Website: macys
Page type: cart
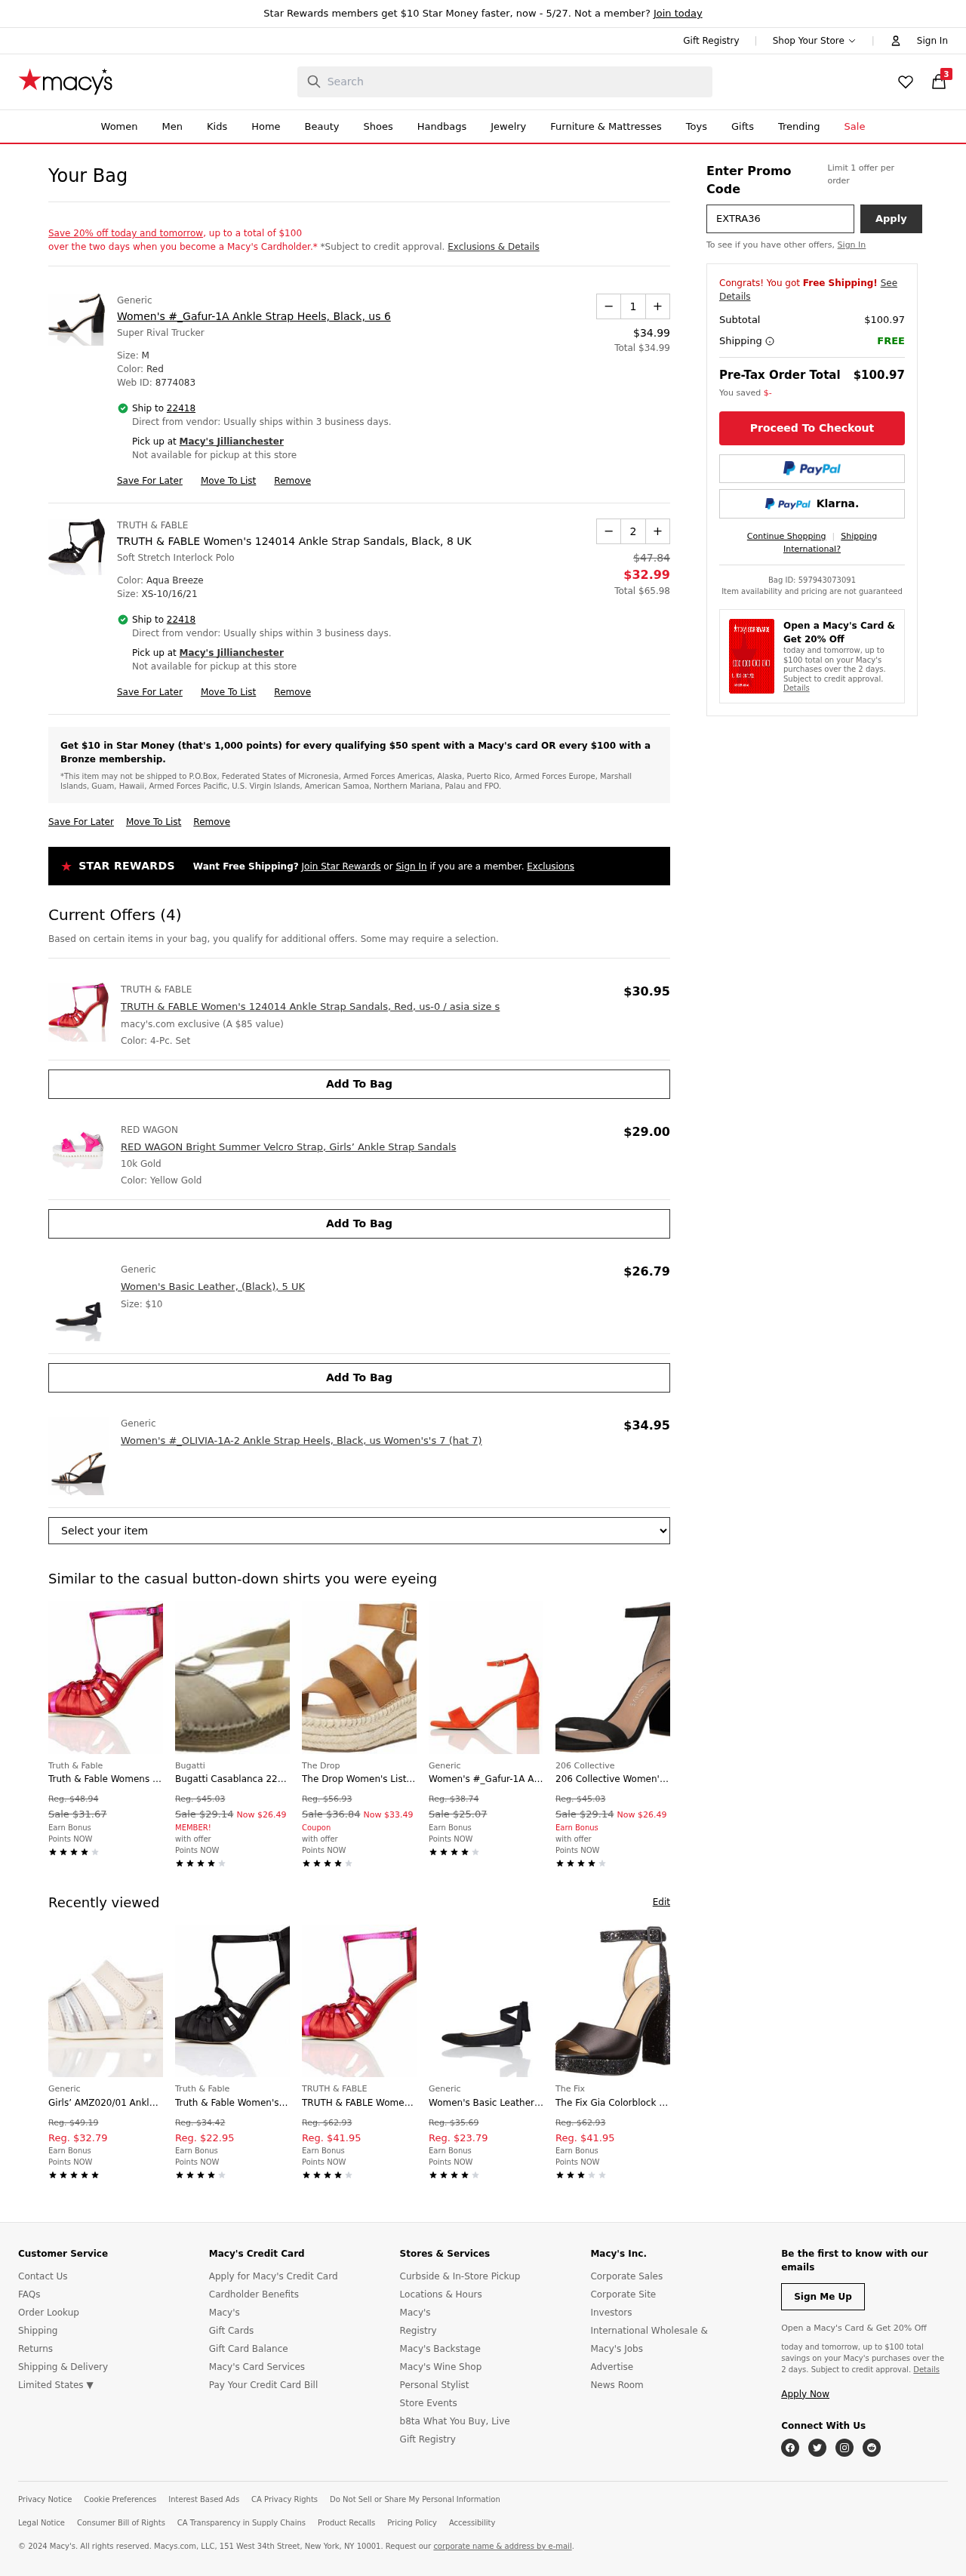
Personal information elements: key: PII_CITY
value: Jillianchester
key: PII_POSTCODE
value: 22418
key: PII_PROMO_CODE
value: EXTRA36
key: PII_POSTCODE2
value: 22418
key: PII_CITY2
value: Jillianchester
Product elements: key: PRODUCT1_BRAND
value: Generic
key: PRODUCT1_NAME
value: Women's #_Gafur-1A Ankle Strap Heels, Black, us 6
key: PRODUCT1_PRICE
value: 34.99
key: PRODUCT1_QUANTITY
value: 1
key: PRODUCT2_BRAND
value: TRUTH & FABLE
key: PRODUCT2_NAME
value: TRUTH & FABLE Women's 124014 Ankle Strap Sandals, Black, 8 UK
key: PRODUCT2_PRICE
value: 32.99
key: PRODUCT2_QUANTITY
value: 2
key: PRODUCT3_BRAND
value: TRUTH & FABLE
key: PRODUCT3_NAME
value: TRUTH & FABLE Women's 124014 Ankle Strap Sandals, Red, us-0 / asia size s
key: PRODUCT3_PRICE
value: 30.95
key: PRODUCT4_BRAND
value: RED WAGON
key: PRODUCT4_NAME
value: RED WAGON Bright Summer Velcro Strap, Girls’ Ankle Strap Sandals
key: PRODUCT4_PRICE
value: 29
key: PRODUCT5_BRAND
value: Generic
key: PRODUCT5_NAME
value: Women's Basic Leather, (Black), 5 UK
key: PRODUCT5_PRICE
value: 26.79
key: PRODUCT6_BRAND
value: Generic
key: PRODUCT6_NAME
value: Women's #_OLIVIA-1A-2 Ankle Strap Heels, Black, us Women's's 7 (hat 7)
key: PRODUCT6_PRICE
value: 34.95
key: PRODUCT1_TOTAL
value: Total $34.99
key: PRODUCT2_ORIGINAL_PRICE
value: $47.84
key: PRODUCT2_TOTAL
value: Total $65.98
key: PRODUCT7_BRAND
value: Truth & Fable
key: PRODUCT7_NAME
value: Truth & Fable Womens 124014 Ankle Strap Sandals
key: PRODUCT7_ORIGINAL_PRICE
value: Reg. $48.94
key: PRODUCT7_SALE_PRICE
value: Sale $31.67
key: PRODUCT8_BRAND
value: Bugatti
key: PRODUCT8_NAME
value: Bugatti Casablanca 2217914, Women’s Ankle Strap Sandals
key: PRODUCT8_ORIGINAL_PRICE
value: Reg. $45.03
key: PRODUCT8_SALE_PRICE
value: Sale $29.14
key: PRODUCT8_PRICE
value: Now $26.49
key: PRODUCT9_BRAND
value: The Drop
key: PRODUCT9_NAME
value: The Drop Women's Listilla Espadrille Flatform Ankle Strap Sandal, Microsuede Cognac, 6.5
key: PRODUCT9_ORIGINAL_PRICE
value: Reg. $56.93
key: PRODUCT9_SALE_PRICE
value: Sale $36.84
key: PRODUCT9_PRICE
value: Now $33.49
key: PRODUCT10_BRAND
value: Generic
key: PRODUCT10_NAME
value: Women's #_Gafur-1A Ankle Strap Heels, Orange, 4
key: PRODUCT10_ORIGINAL_PRICE
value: Reg. $38.74
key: PRODUCT10_SALE_PRICE
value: Sale $25.07
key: PRODUCT11_BRAND
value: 206 Collective
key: PRODUCT11_NAME
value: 206 Collective Women's Loyal Block Heel Dress Sandal-High Heeled
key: PRODUCT11_ORIGINAL_PRICE
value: Reg. $45.03
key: PRODUCT11_SALE_PRICE
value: Sale $29.14
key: PRODUCT11_PRICE
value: Now $26.49
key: PRODUCT12_BRAND
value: Generic
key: PRODUCT12_NAME
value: Girls’ AMZ020/01 Ankle Strap Sandals, White (White), 4 Child UK (EU 20.5)
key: PRODUCT12_ORIGINAL_PRICE
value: Reg. $49.19
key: PRODUCT12_PRICE
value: Reg. $32.79
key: PRODUCT13_BRAND
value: Truth & Fable
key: PRODUCT13_NAME
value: Truth & Fable Women's 124014 Ankle Strap Sandals, Black, 8 us
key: PRODUCT13_ORIGINAL_PRICE
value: Reg. $34.42
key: PRODUCT13_PRICE
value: Reg. $22.95
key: PRODUCT14_BRAND
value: TRUTH & FABLE
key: PRODUCT14_NAME
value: TRUTH & FABLE Women's 124014 Ankle Strap Sandals, Red, 5 UK
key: PRODUCT14_ORIGINAL_PRICE
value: Reg. $62.93
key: PRODUCT14_PRICE
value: Reg. $41.95
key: PRODUCT15_BRAND
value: Generic
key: PRODUCT15_NAME
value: Women's Basic Leather, (Black), US 5.5
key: PRODUCT15_ORIGINAL_PRICE
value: Reg. $35.69
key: PRODUCT15_PRICE
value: Reg. $23.79
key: PRODUCT16_BRAND
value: The Fix
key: PRODUCT16_NAME
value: The Fix Gia Colorblock Platform Sandal with Ankle Strap Heeled, Black/Midnight, 6.5 M US
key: PRODUCT16_ORIGINAL_PRICE
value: Reg. $62.93
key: PRODUCT16_PRICE
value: Reg. $41.95
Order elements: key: ORDER_NUM_ITEMS
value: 3
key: ORDER_SUBTOTAL
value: $100.97
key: ORDER_SUBTOTAL2
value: $100.97
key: ORDER_ID
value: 597943073091
Search elements: key: HEADER_SEARCH
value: Search